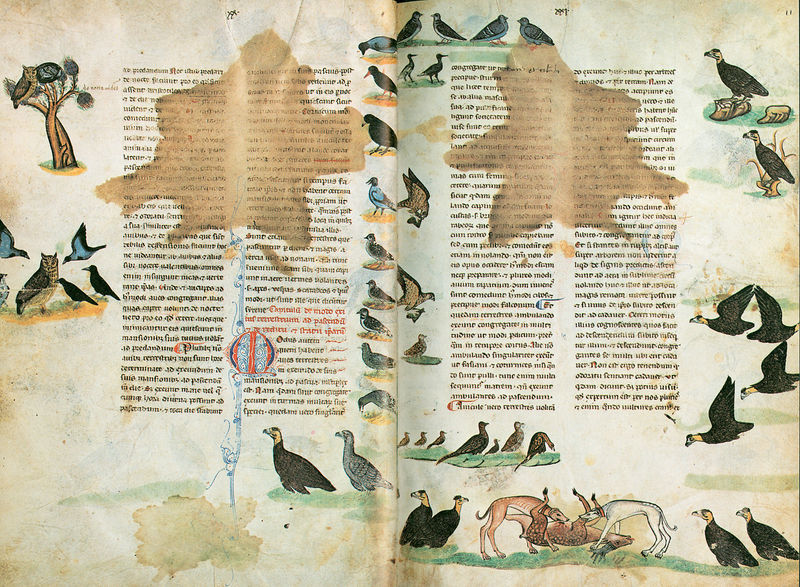
Titel: Falkenbuch Friedrichs des II.; De arte venandi cum avibus
Institution: Rom, Biblioteca Vaticana
Schlagwörter: adler, baum, vogel, bunt, hund, hunde, rot, tiere, taube, vögel, schrift, wild, buch, flug, tauben, seite, illustration, text, initiale, ornithologie, reiher, jagd, fleck, flecken, beute, hirsch, reh, jagdhund, mittelalter, geier, greifvogel, jagdhunde, eule, handschrift, zeichnungen, rotwild, biologie, buchmalerei, majuskel, illustrationen, eulen, hervorhebung